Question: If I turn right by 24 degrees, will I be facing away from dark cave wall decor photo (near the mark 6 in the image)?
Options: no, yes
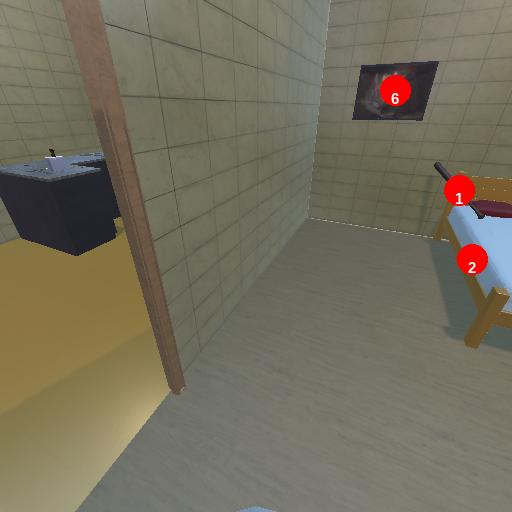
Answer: no